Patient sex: F
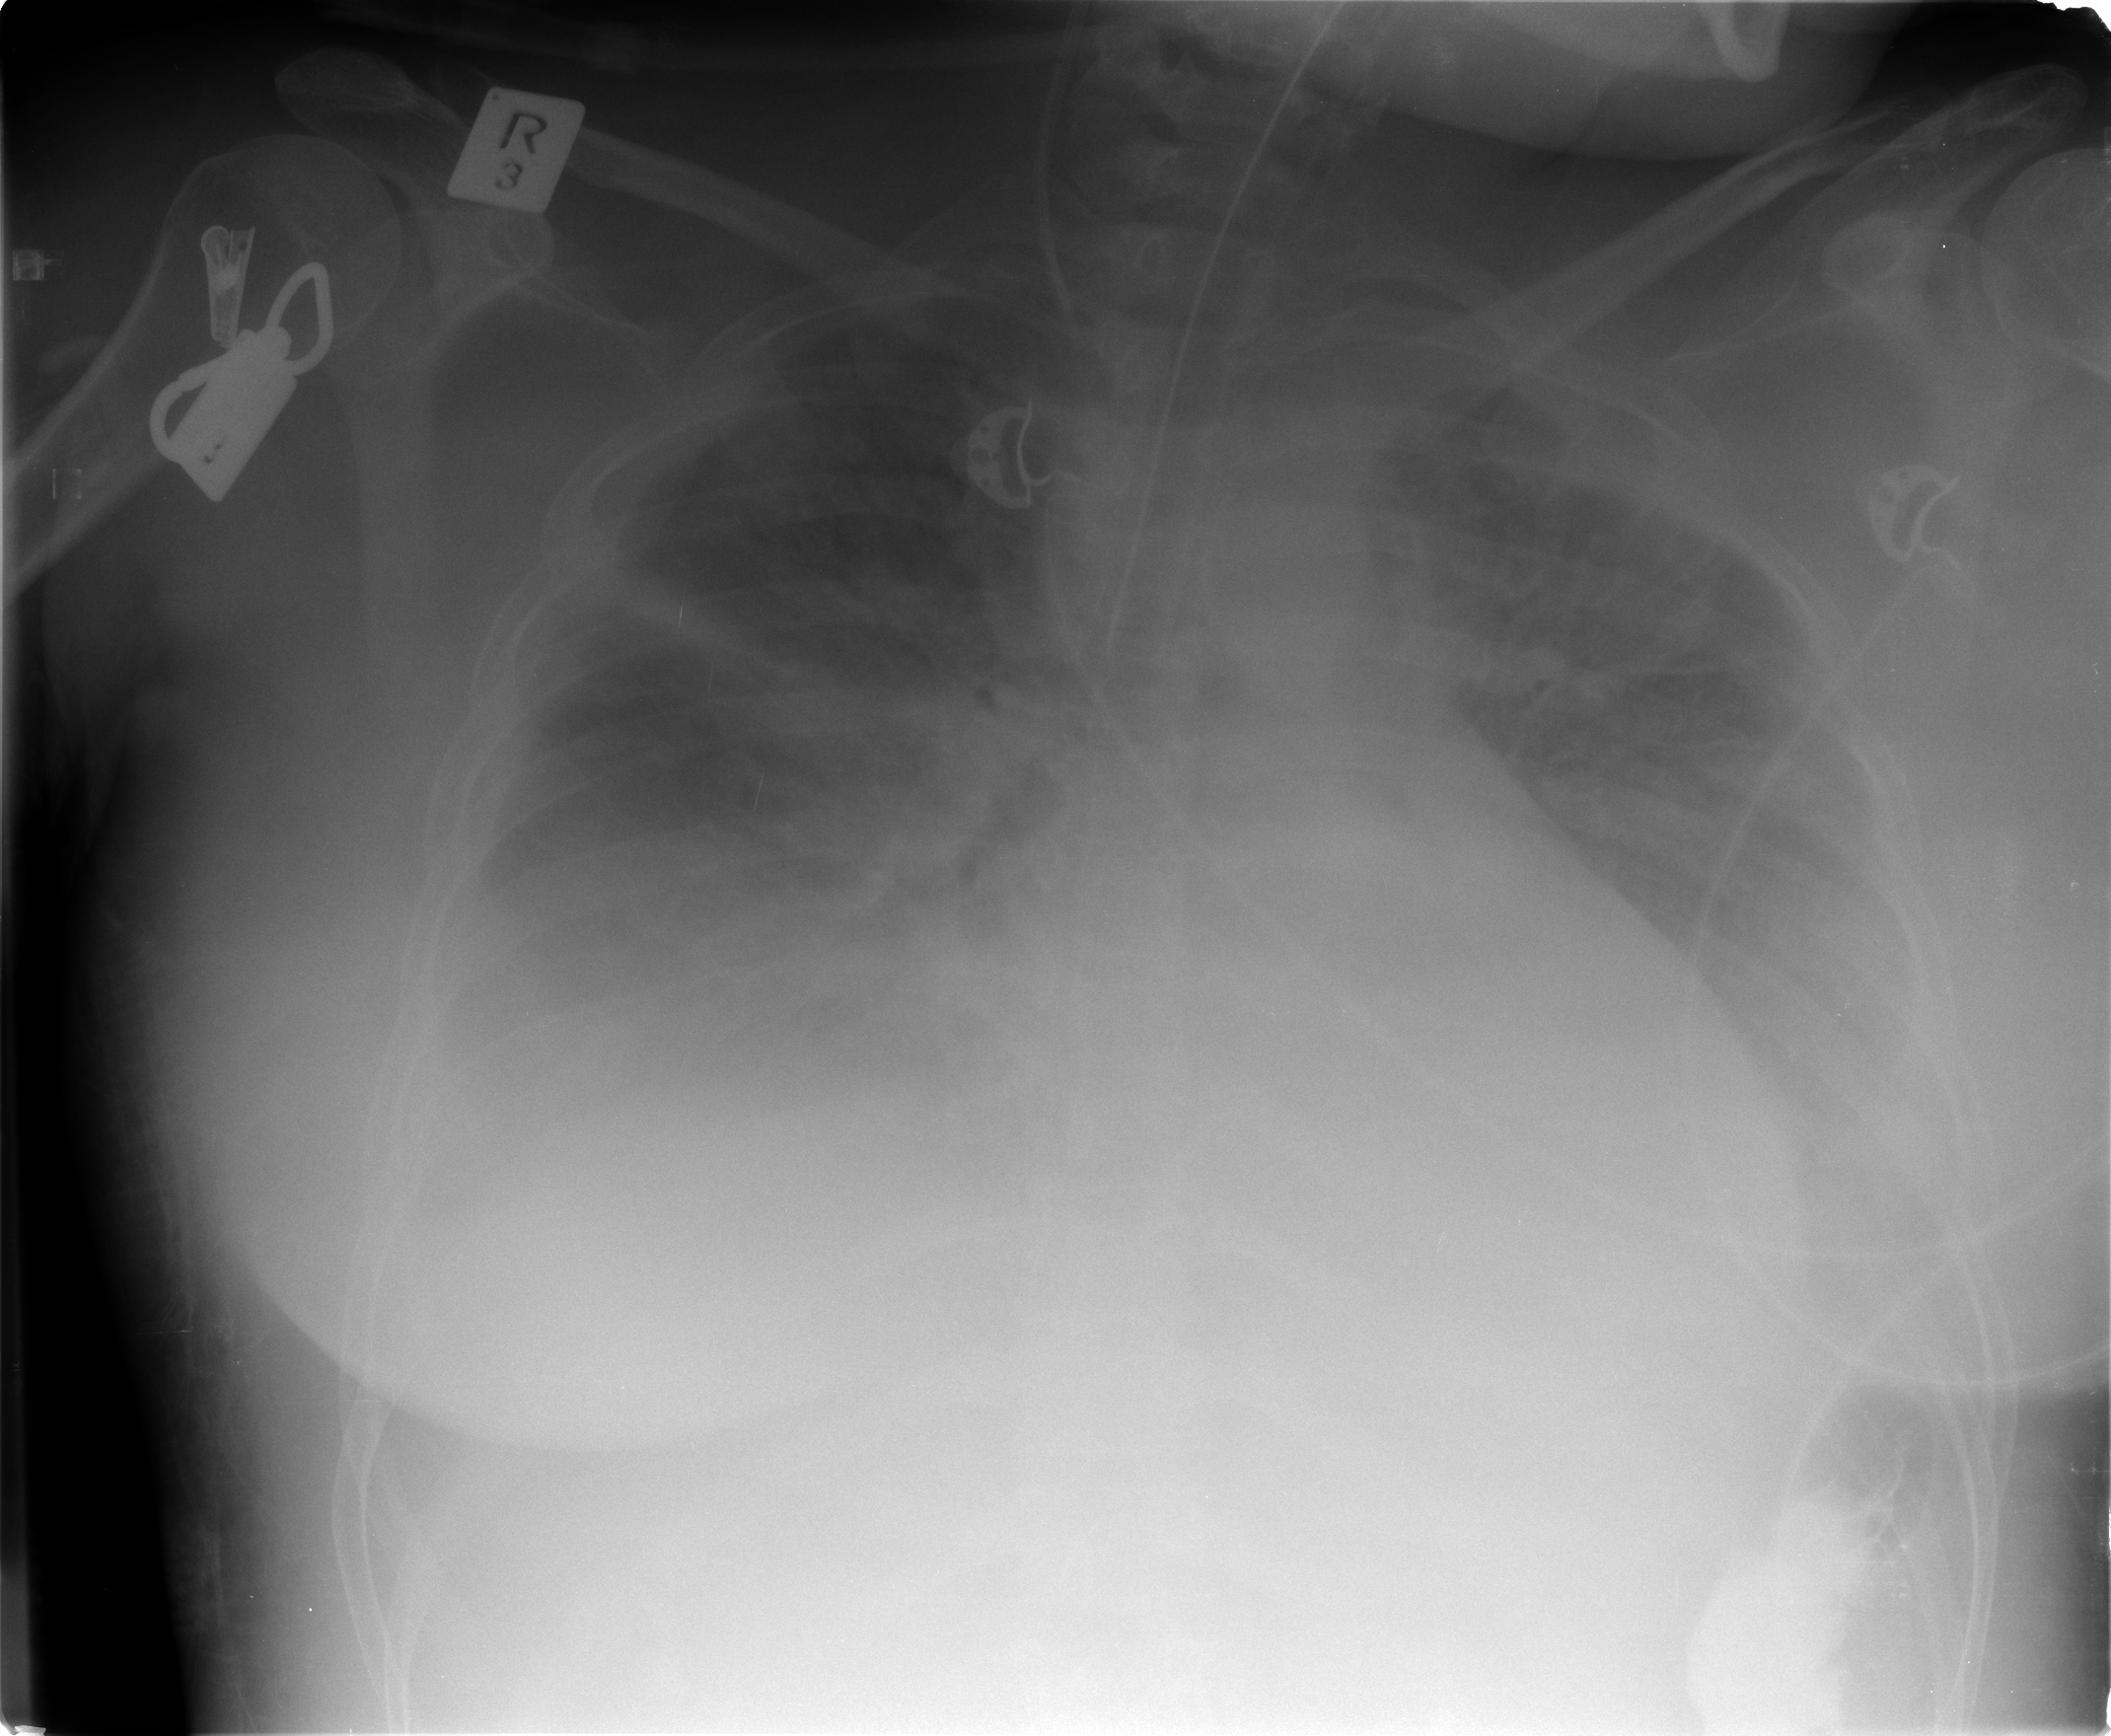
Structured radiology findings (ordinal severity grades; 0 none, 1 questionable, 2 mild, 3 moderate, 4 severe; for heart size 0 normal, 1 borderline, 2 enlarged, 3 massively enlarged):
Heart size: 2
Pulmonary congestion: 2
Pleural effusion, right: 3
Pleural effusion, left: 3
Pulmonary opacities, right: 3
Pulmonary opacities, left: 3
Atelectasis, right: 4
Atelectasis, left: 4